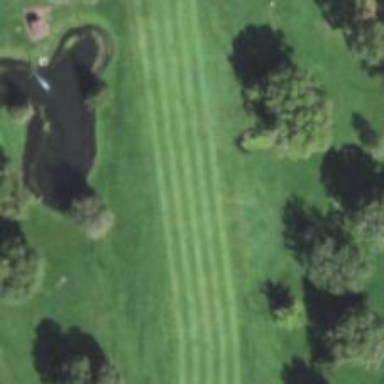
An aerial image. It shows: Golf hole.